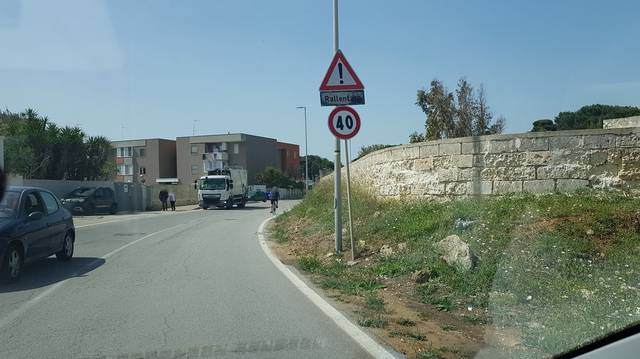
Region: Italy
Coordinates: 40.66, 17.958